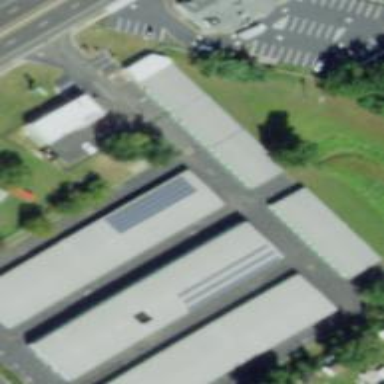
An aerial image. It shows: Building that serves as storage rental shop.